Field crop: maize
Growth stage: 2
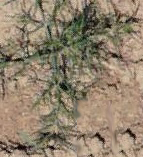
Species: salsola